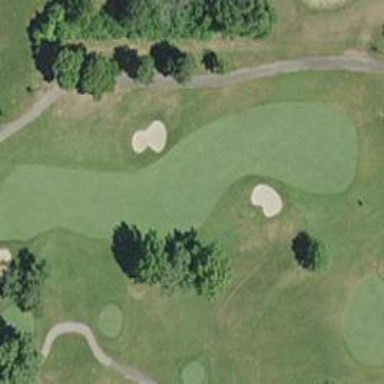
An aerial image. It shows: View of golf hole.